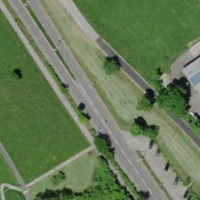
EUNIS habitat code: 52
Species observed at this site:
Cyanistes caeruleus
Cantharis rustica
Ranunculus bulbosus
Rumex acetosa
Cotinus coggygria